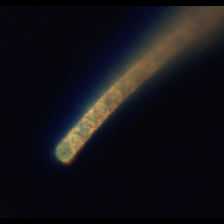
Taxon: Guinardia
Group: Diatoms